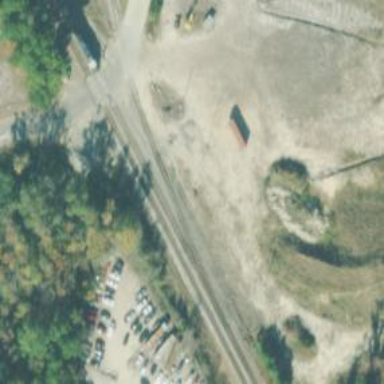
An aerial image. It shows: Trap point on the railway for derailing purposes.